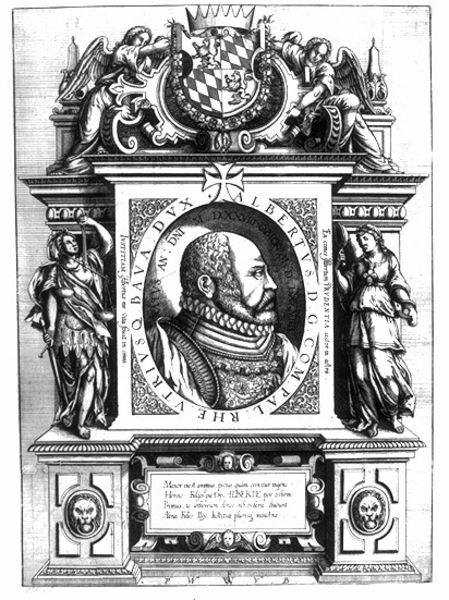
Titel: Bildnis des Herzogs Albert V. von Bayern
Künstler: Peter Weinher
Institution: (Seriendruck)
Schlagwörter: flügel, gott, kopf, mann, weiß, frauen, damen, frisur, grau, kleid, köpfe, mund, nase, ohr, profil, schwarz, stirn, zeichnung, blick, bart, wand, barock, kragen, rahmen, sockel, bildnis, halskrause, herr, portrait, porträt, spiegel, figur, mantel, reich, blatt, krone, vornehm, oval, engel, statue, schrift, spiegelbild, studie, grafik, graphik, schriftzug, figuren, kaiser, könig, tafel, kartusche, symmetrie, inschrift, streng, glatze, uhr, waage, buch, medaillon, bayern, kreuz, stern, denkmal, schönheit, druck, schwarzweiss, schraffur, radierung, stich, schwert, text, buchstabe, buchstaben, degen, herrscher, entwurf, krause, rüstung, franz, altar, buchseite, wappen, rauten, gerechtigkeit, skulpturen, löwen, voluten, wams, herzog, plan, löwe, macht, kupferstich, allegorien, ludwig, grabmal, justitia, rondell, kreut, latein, lateinisch, stick, umschrift, epitaph, predella, albert, albertus, rollwerk, sklupturen, malteserkreuz, inscriptio, löwenköpfe, schwarweiß, 16. jahrhundert